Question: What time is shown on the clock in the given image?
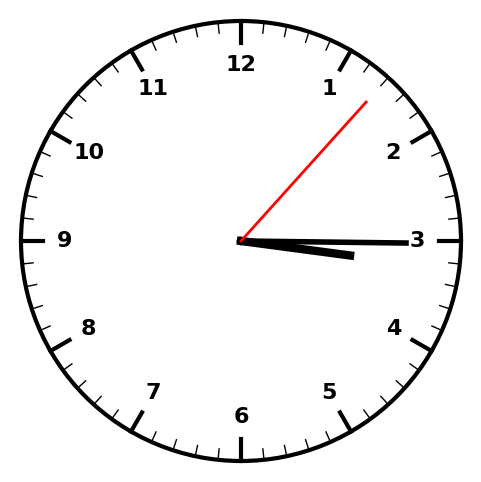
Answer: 03:15:07